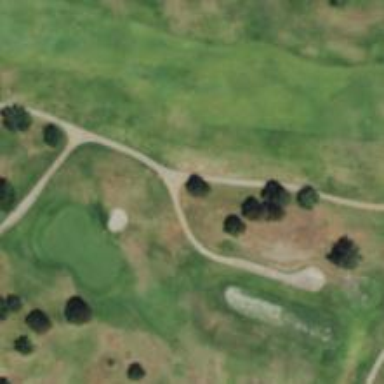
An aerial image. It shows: Path for golf carts.